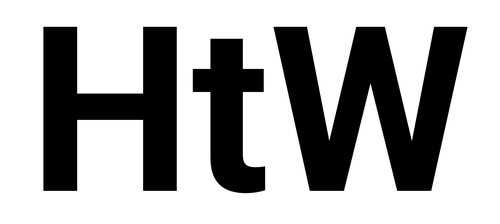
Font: Roboto_Bold